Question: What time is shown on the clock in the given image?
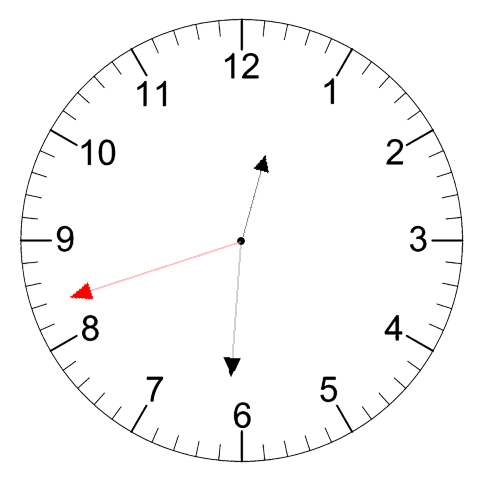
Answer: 12:30:42